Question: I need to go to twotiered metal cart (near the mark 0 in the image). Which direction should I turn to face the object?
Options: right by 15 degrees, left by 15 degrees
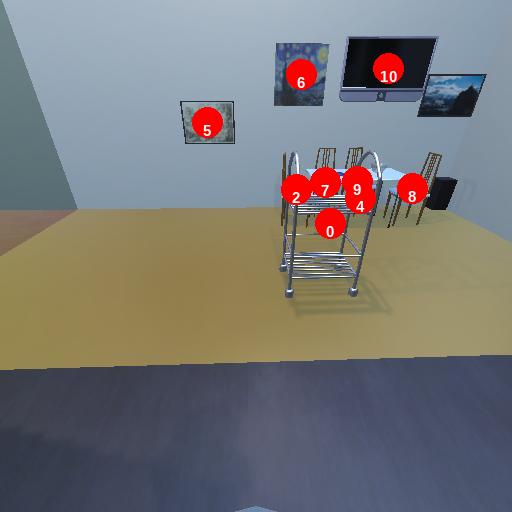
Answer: right by 15 degrees